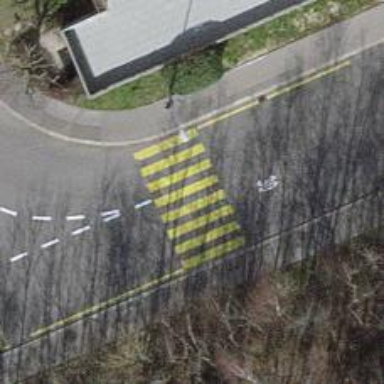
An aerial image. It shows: Marked crossing on the road.